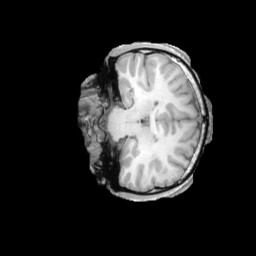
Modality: T1w
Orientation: coronal
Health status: ill
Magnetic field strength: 3 T